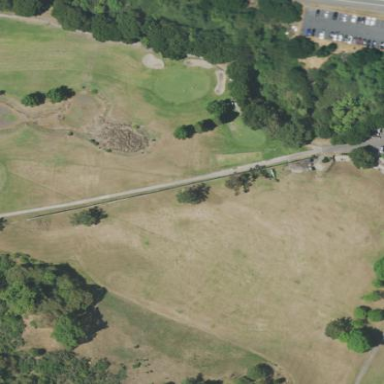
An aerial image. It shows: Driving range for golf practice.